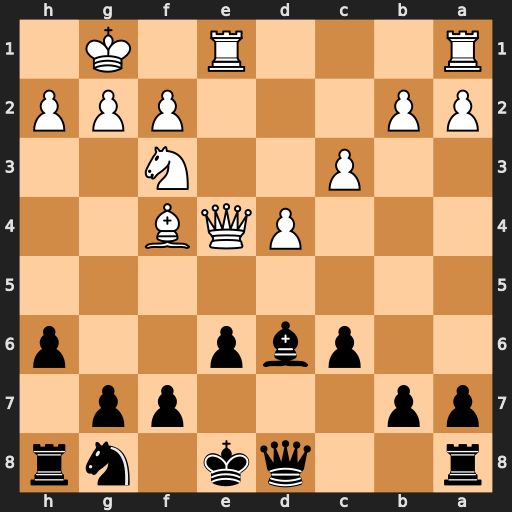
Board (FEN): r2qk1nr/pp3pp1/2pbp2p/8/3PQB2/2P2N2/PP3PPP/R3R1K1
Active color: b
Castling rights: kq
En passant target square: -
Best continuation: Nf6 Qf5 O-O Rxe6 Bxf4